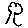
Label: tree